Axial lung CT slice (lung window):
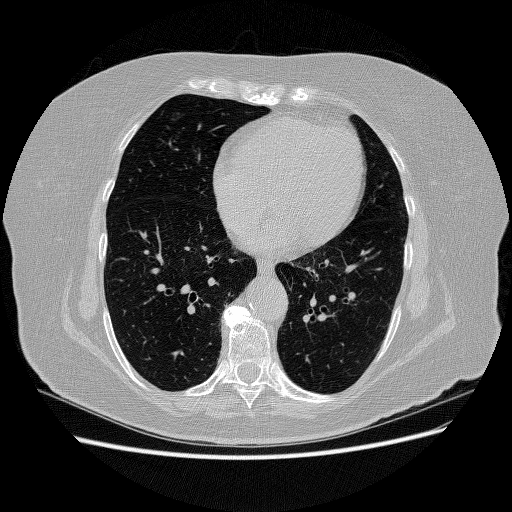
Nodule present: no